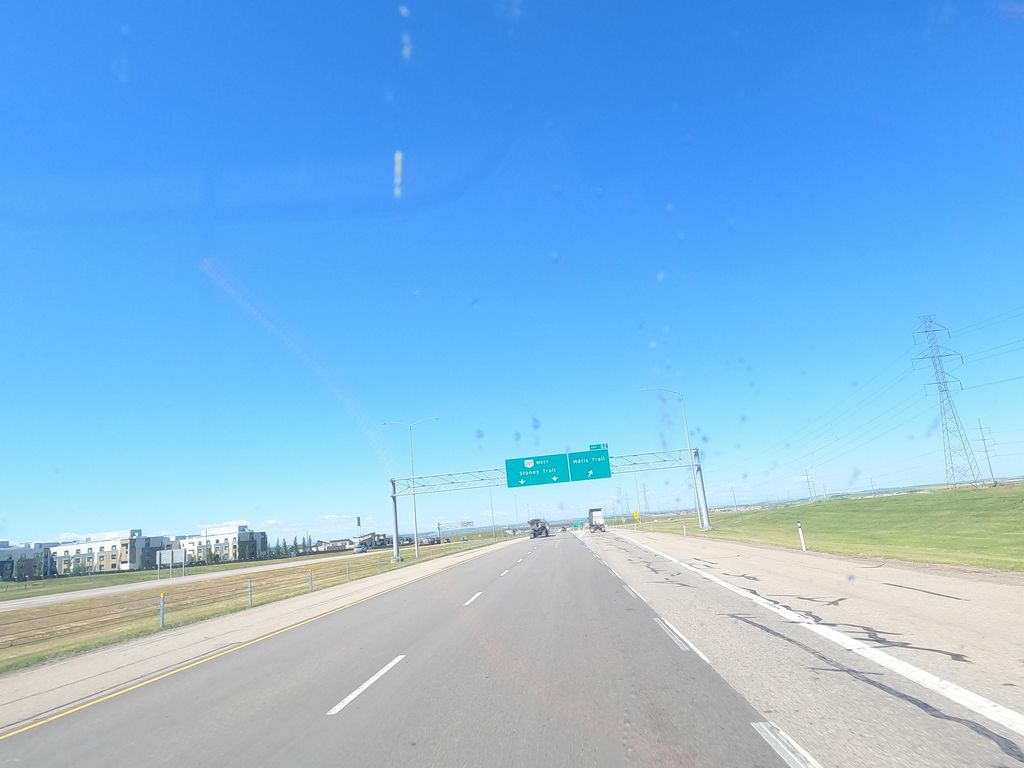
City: calgary